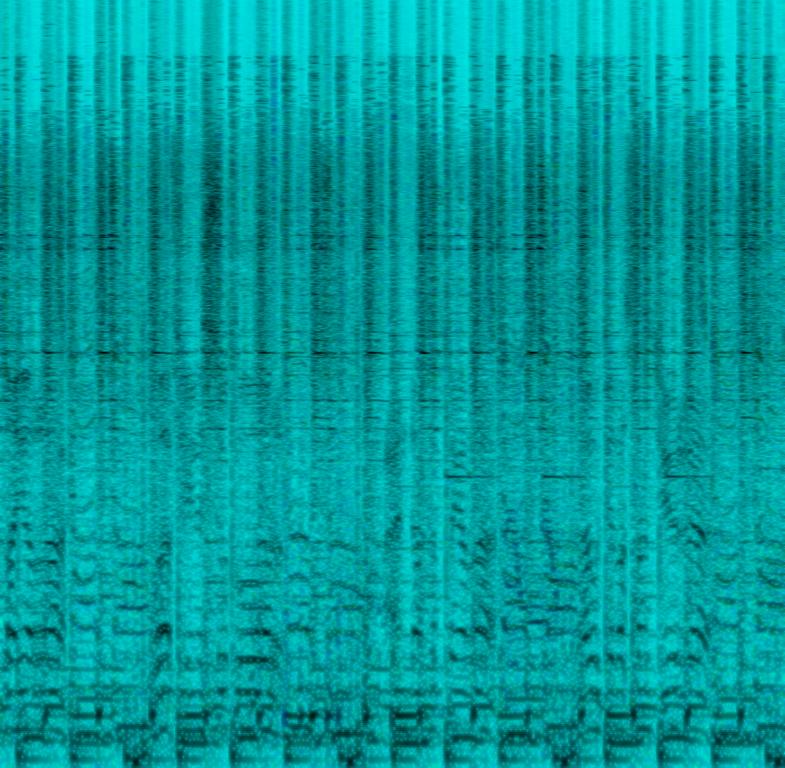
This song sounds lightly uplifting. An e-bass is playing a repeating melody along with a guitar playing an almost melody at a higher key. Another acoustic guitar is strumming chords. The male voice is singing almost rapping/talking while backing voices are singing repeating the melody and phrases. This song may be playing outside on a bike on a sunny day.